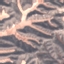
Land use / land cover: HerbaceousVegetation